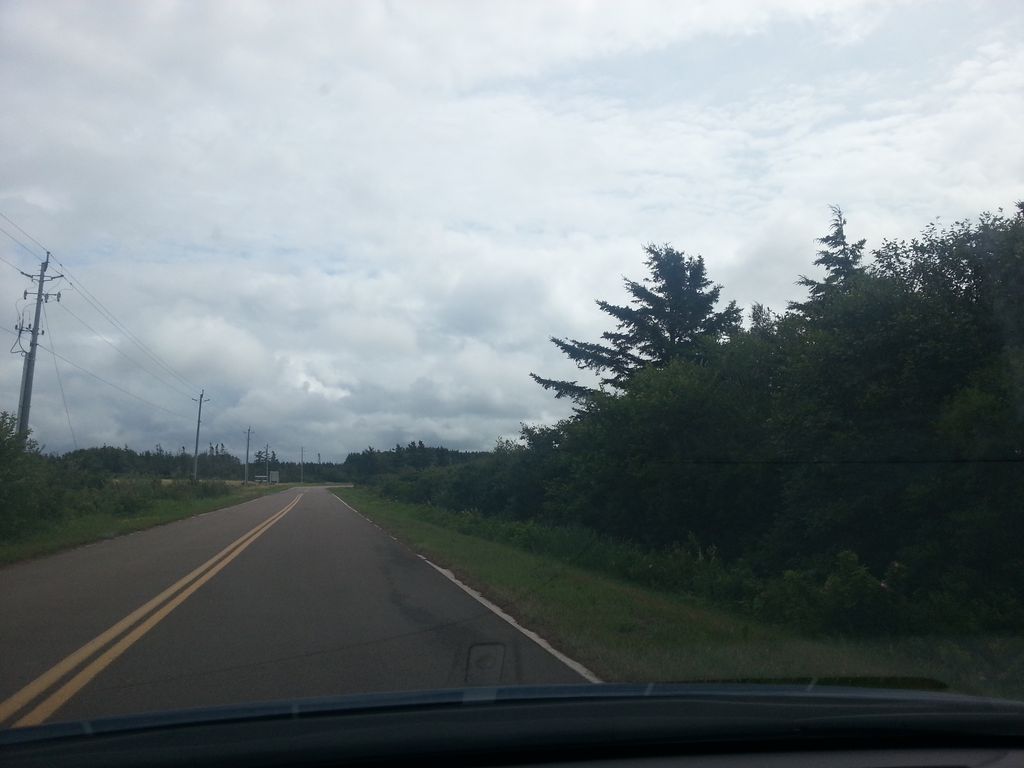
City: charlottetown